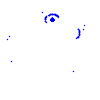
Particle: pion